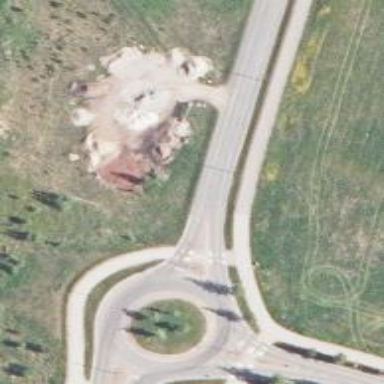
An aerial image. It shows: Uncontrolled road crossing.